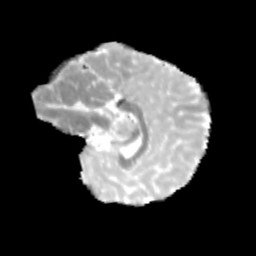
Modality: MD
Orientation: sagittal
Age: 12
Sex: female
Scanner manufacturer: siemens
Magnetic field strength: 3 T
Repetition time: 3.8 s
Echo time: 0.07 s